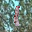
Label: 1